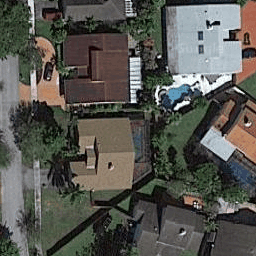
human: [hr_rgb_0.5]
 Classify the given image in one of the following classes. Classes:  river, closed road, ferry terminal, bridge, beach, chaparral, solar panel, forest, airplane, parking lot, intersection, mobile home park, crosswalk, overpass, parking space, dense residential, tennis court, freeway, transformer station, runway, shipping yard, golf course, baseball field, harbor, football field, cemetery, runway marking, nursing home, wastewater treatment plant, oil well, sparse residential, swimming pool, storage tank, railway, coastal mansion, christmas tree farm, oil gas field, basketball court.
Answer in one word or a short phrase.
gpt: dense residential